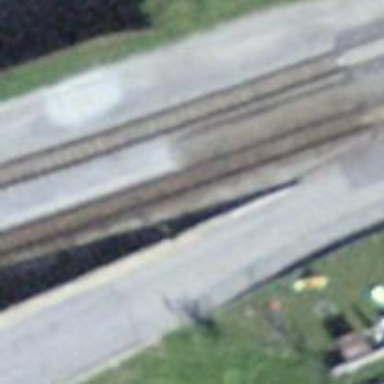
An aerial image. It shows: Guard rail as barrier.